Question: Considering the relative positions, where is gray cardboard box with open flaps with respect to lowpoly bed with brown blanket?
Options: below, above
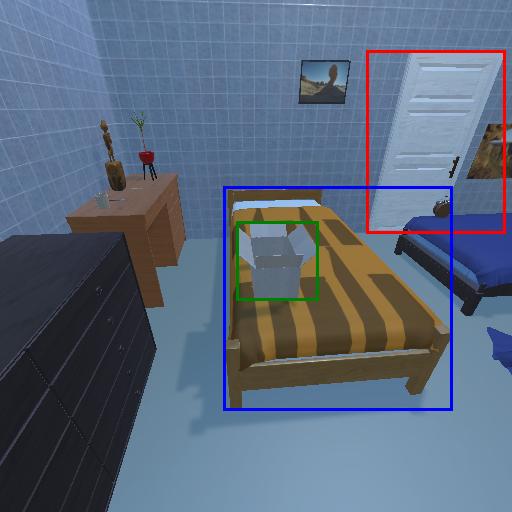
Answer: below